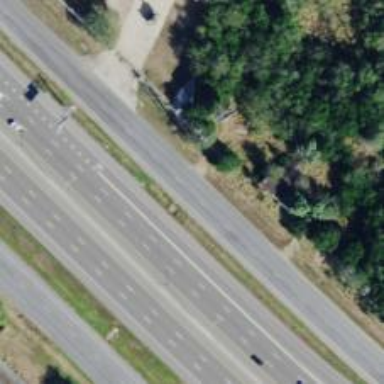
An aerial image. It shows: Secondary road with asphalt surface and frontage road.